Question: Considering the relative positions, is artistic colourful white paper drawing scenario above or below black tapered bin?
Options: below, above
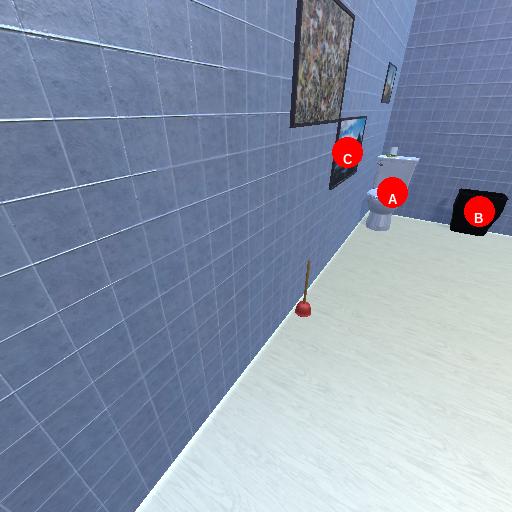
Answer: below